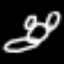
Label: frog